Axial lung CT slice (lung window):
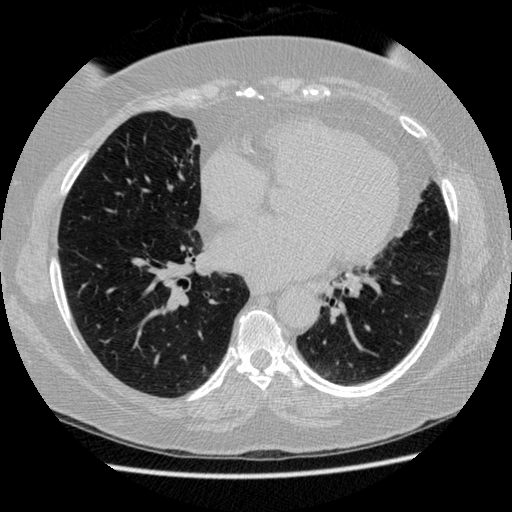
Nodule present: no